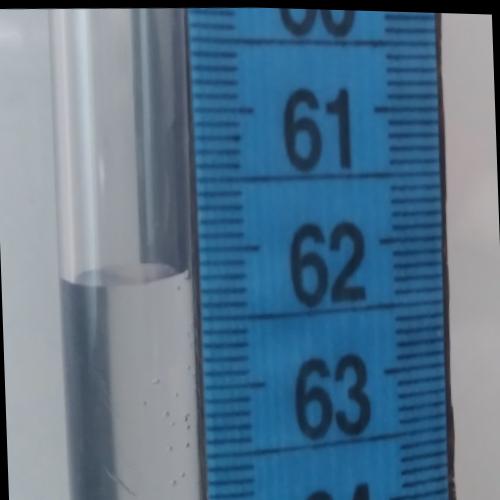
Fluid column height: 62.2 cm